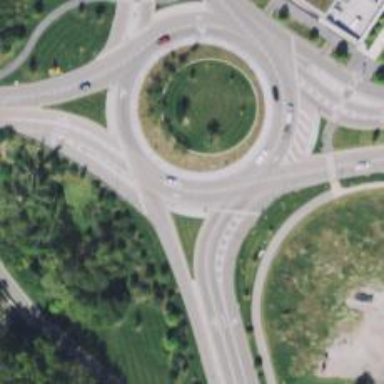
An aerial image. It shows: Roundabout on primary highway.